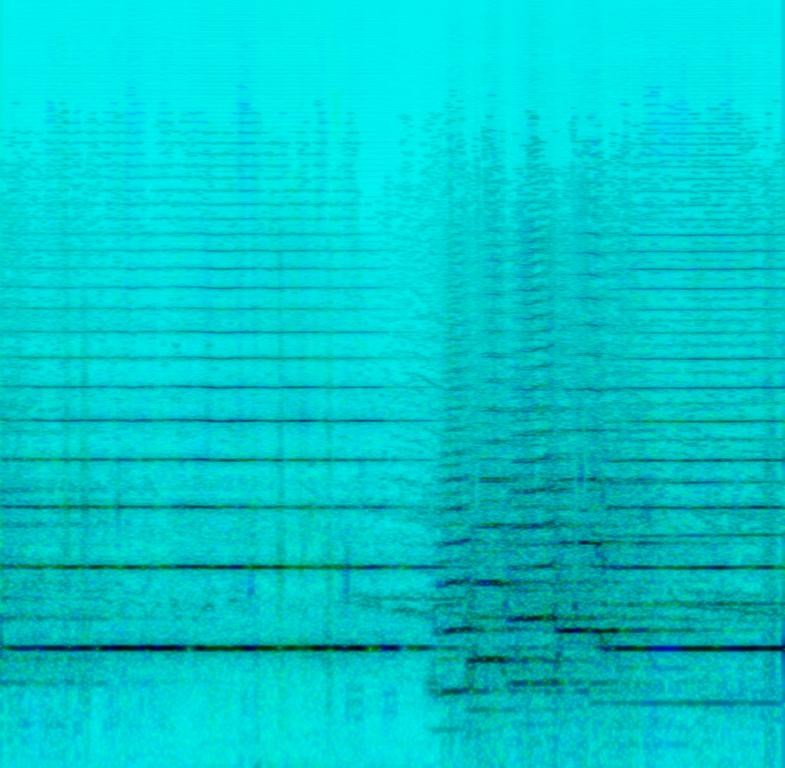
This clip features a synchronised playing of some traditional South Asian horned instruments. The horns are played in unison, at a high pitch, and create the sensation of a royal and momentous occasion.